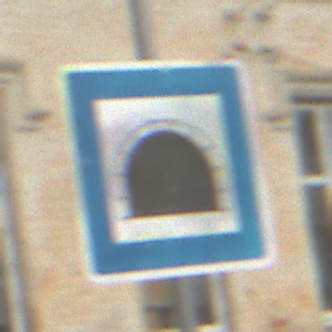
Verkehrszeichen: Tunnel
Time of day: MorningAfternoon
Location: Outdoor (Nature)
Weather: PartlyCloudy
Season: Autumn
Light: Natural